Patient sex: F
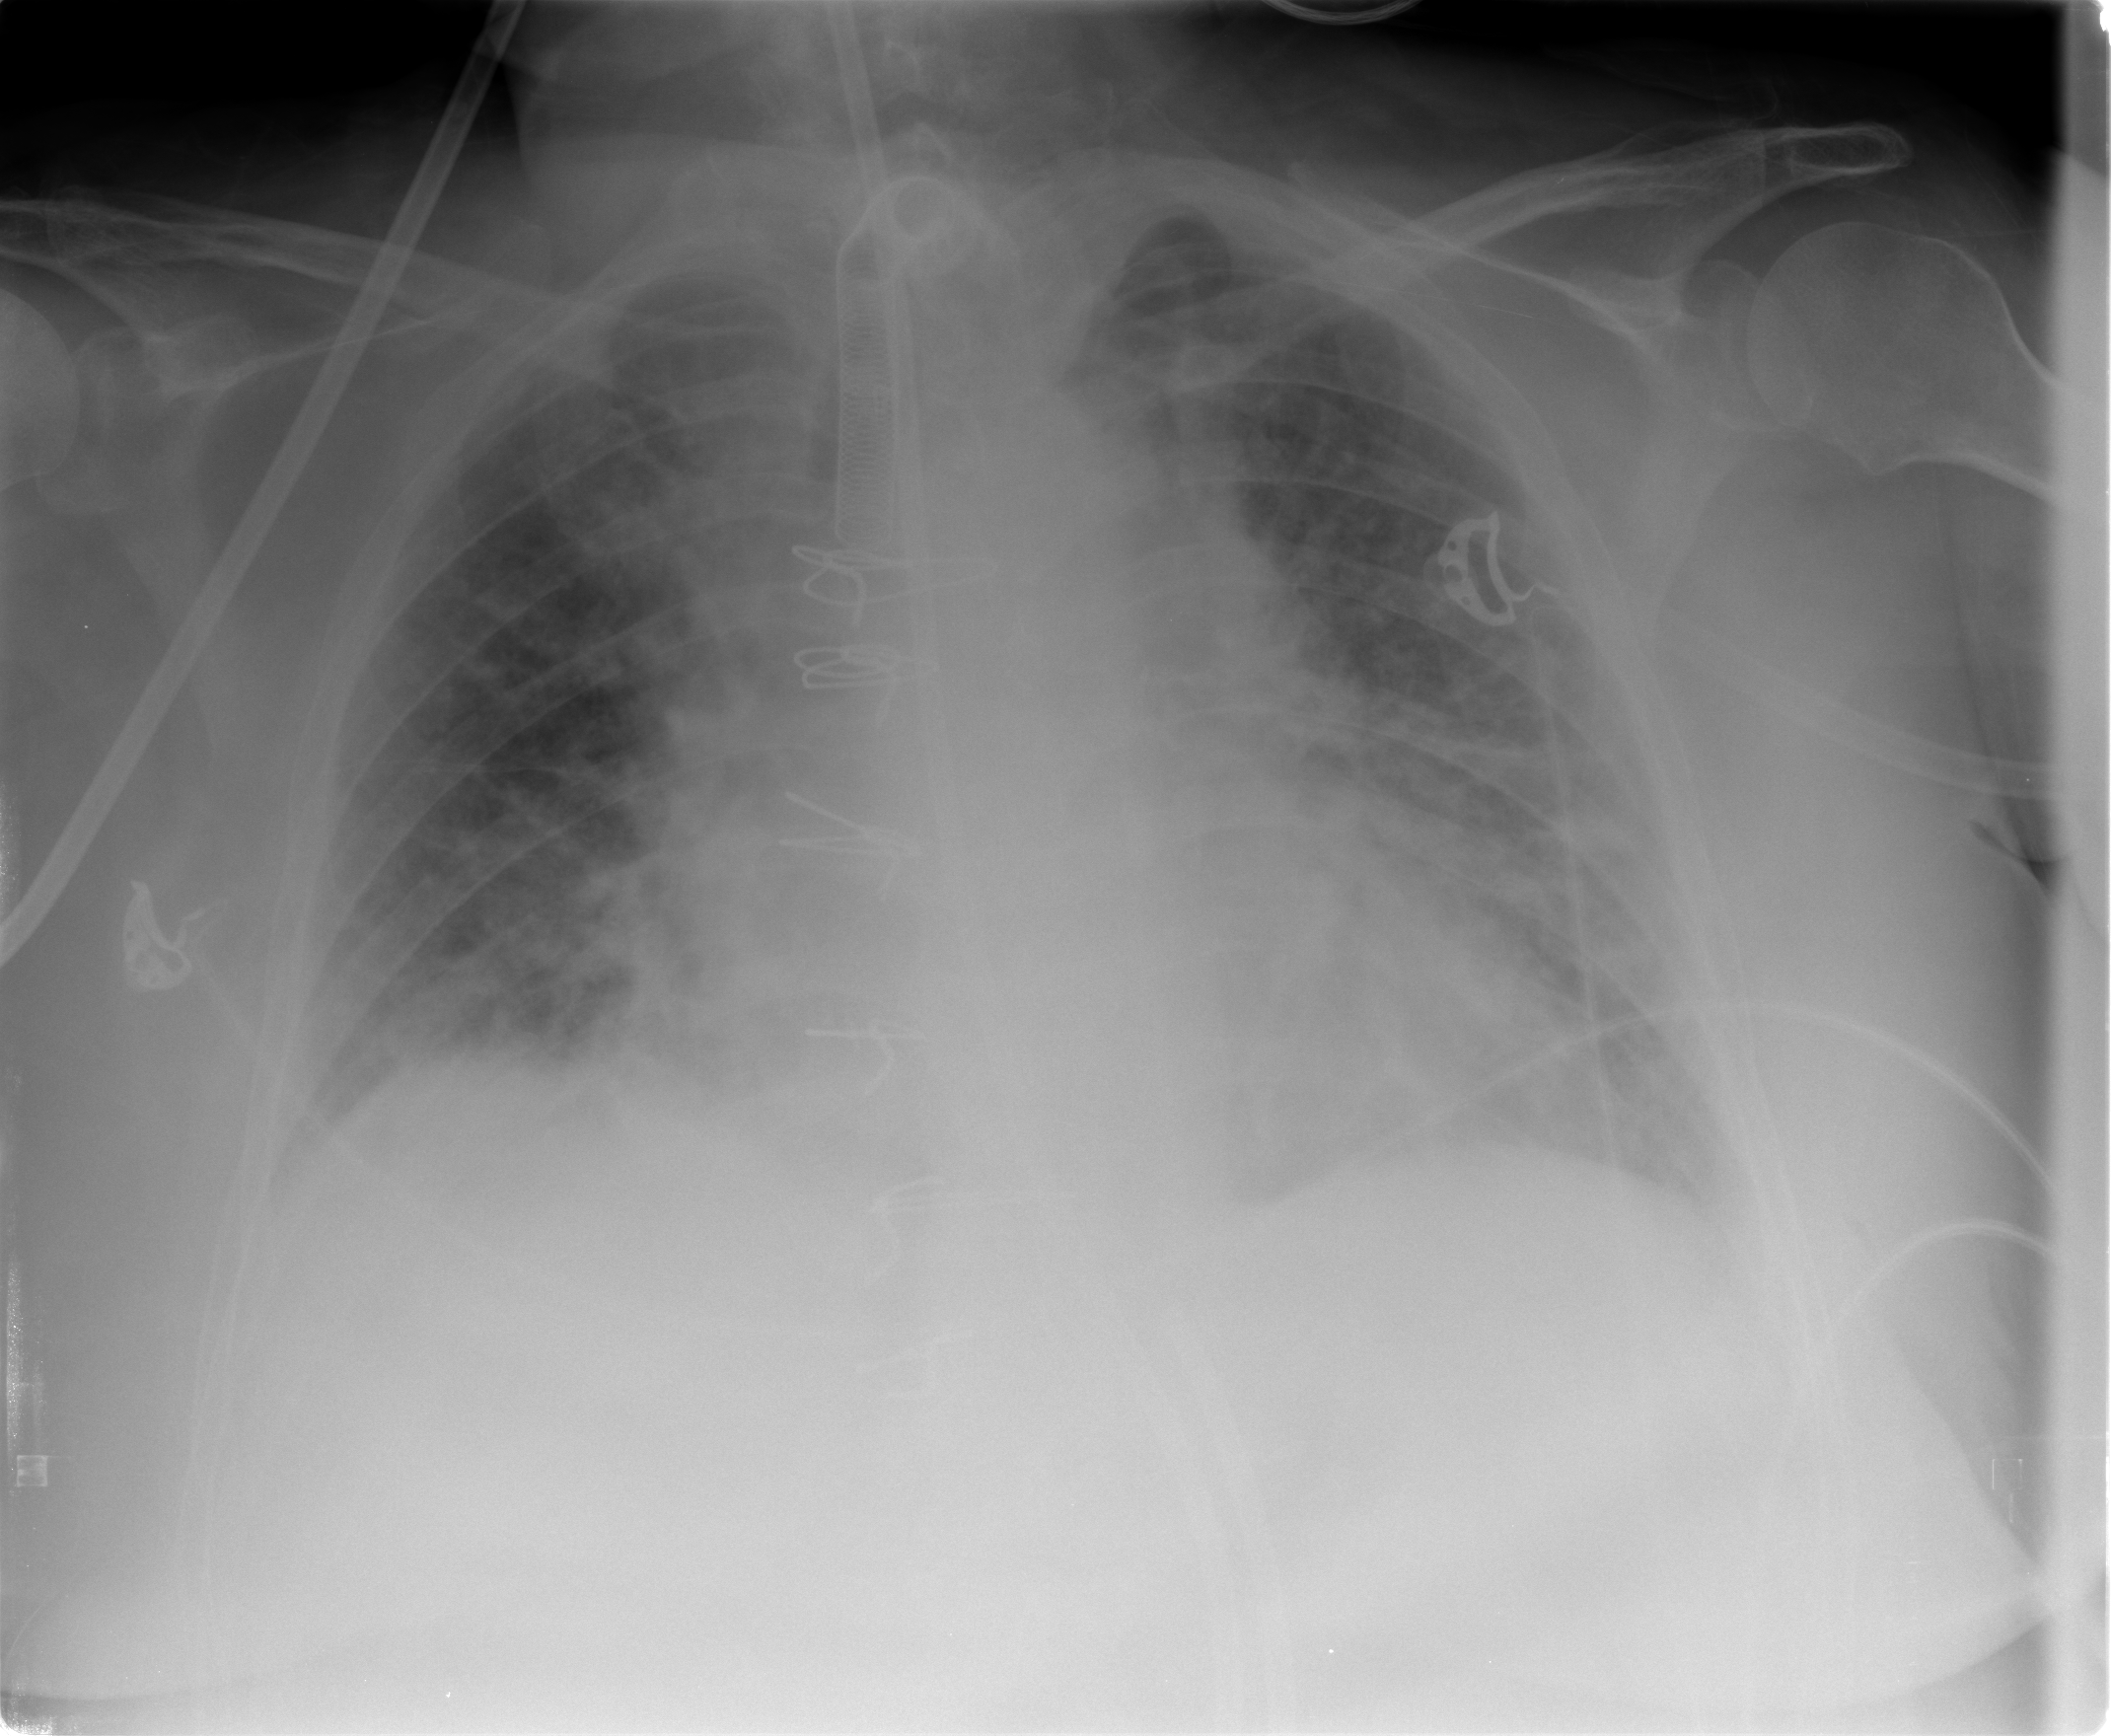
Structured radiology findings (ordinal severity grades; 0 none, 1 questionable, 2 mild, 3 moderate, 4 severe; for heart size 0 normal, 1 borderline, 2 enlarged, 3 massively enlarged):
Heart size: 2
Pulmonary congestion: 3
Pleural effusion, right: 2
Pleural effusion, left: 2
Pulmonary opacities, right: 2
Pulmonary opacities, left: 2
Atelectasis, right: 2
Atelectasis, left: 2